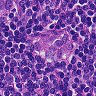
Metastatic tissue present: yes